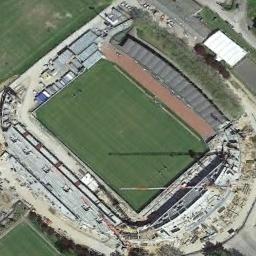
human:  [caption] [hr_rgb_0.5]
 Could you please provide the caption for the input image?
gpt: The stadium has a blue roof on two sides .

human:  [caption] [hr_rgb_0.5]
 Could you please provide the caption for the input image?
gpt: Square stadium next to parking lot and lawn .

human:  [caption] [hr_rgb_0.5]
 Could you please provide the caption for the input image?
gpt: The grass is next to the stadium .

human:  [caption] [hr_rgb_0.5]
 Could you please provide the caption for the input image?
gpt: The stadium is on the grass next to the bare land .

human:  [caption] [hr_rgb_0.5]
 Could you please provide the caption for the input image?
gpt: There are some green lawns near the stadium .